Aerial crown-view tile of a tropical tree (Barro Colorado Island, Panama), acquired 20250317:
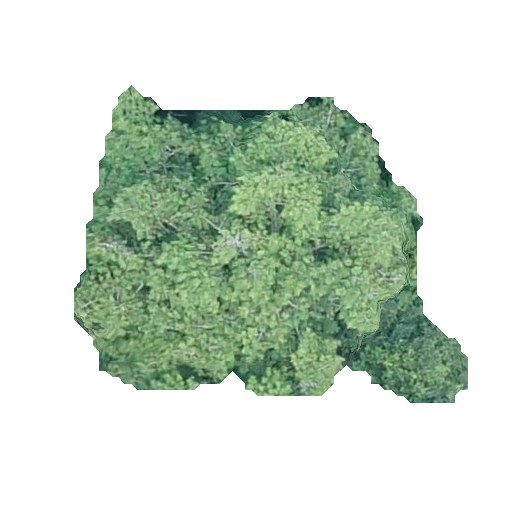
Species: Virola surinamensis
GBIF accepted scientific name: Virola surinamensis
Crown area: 133.484 m²